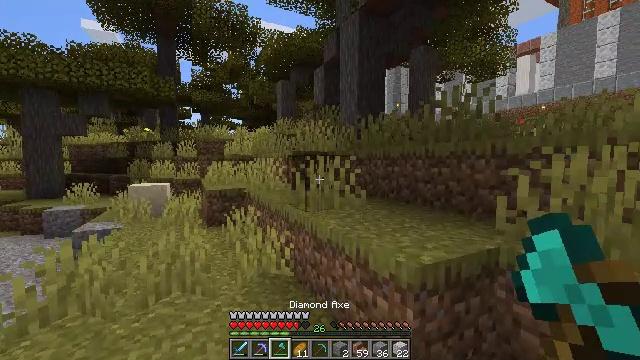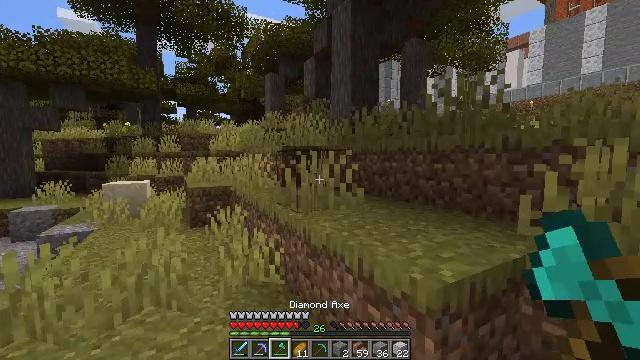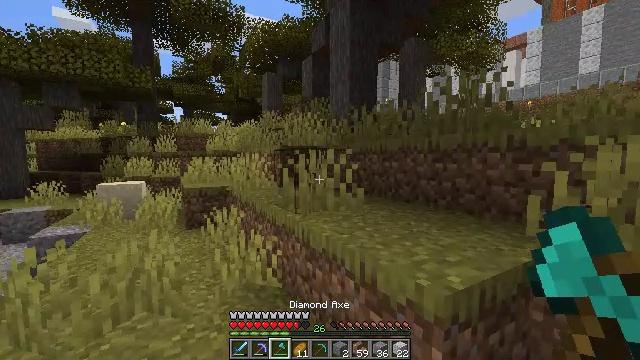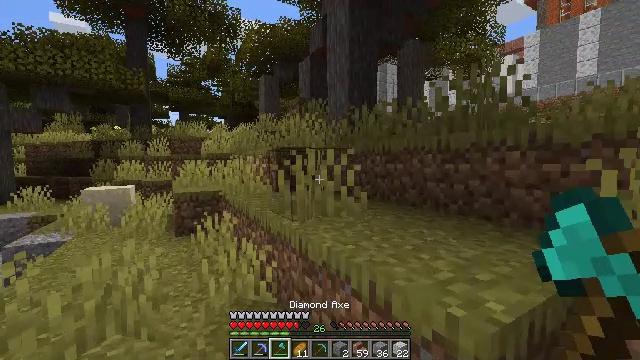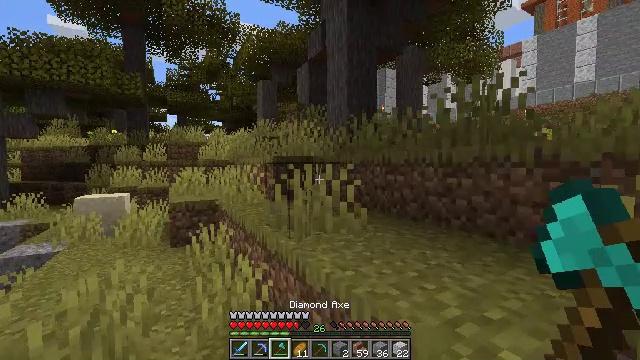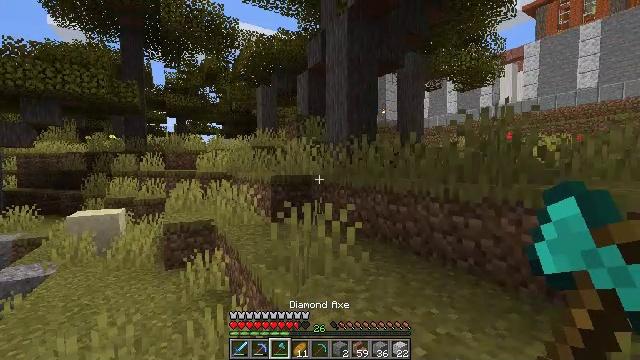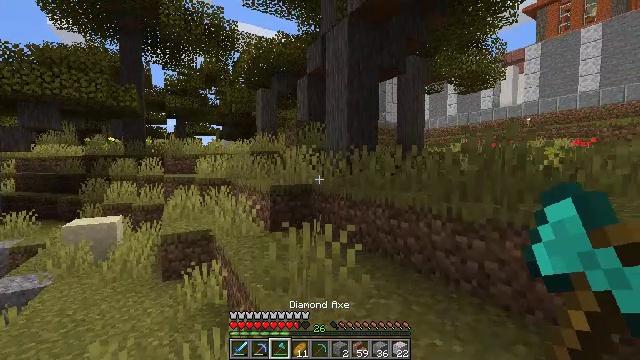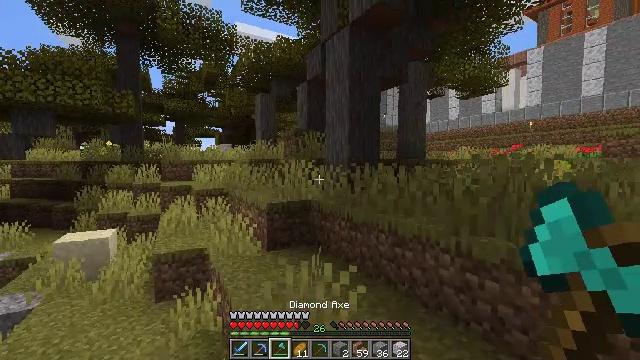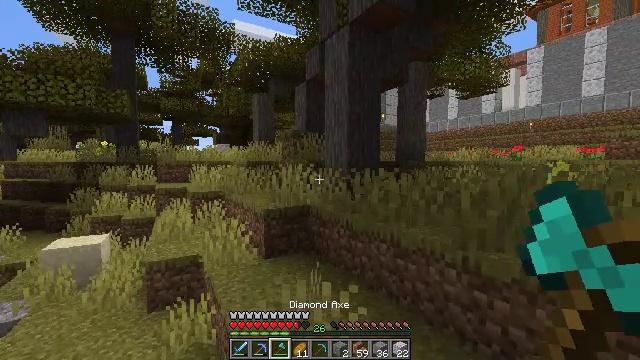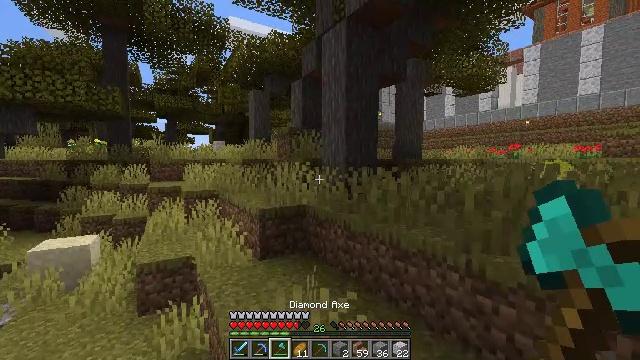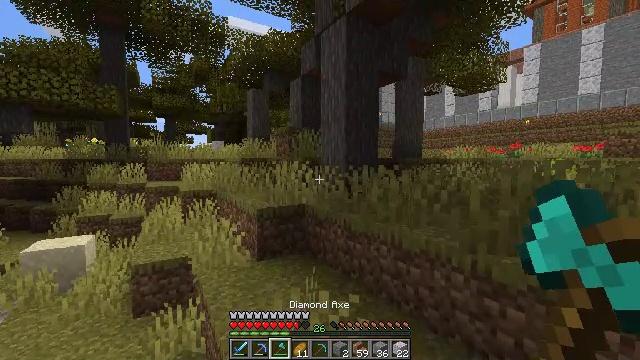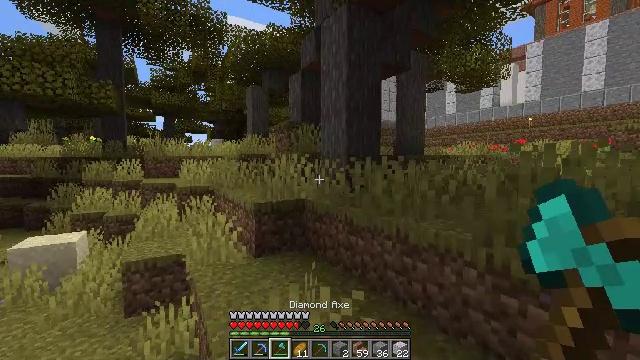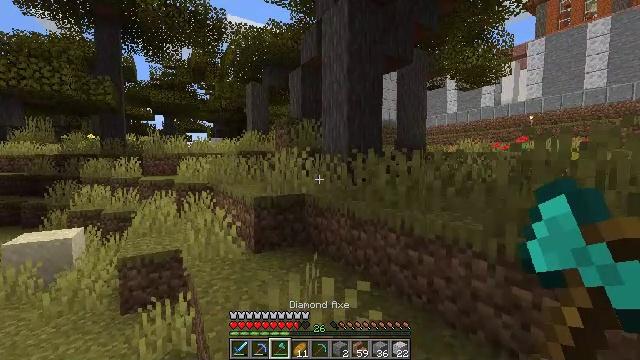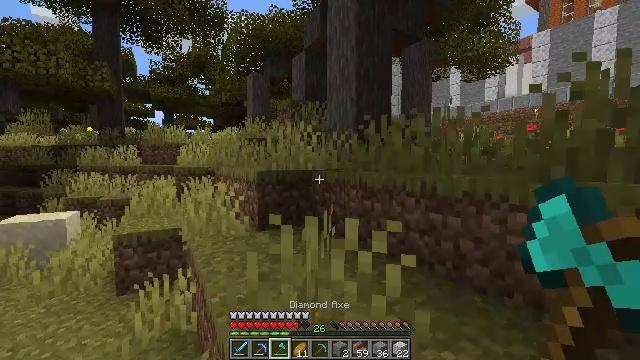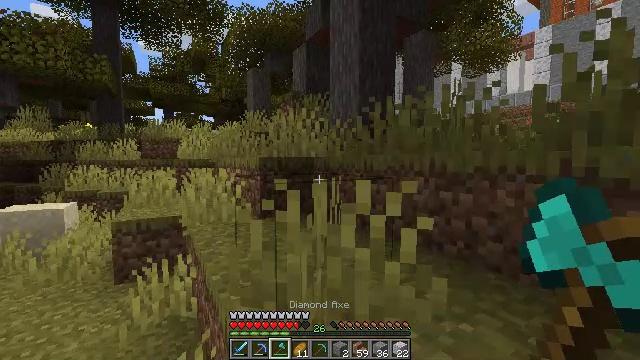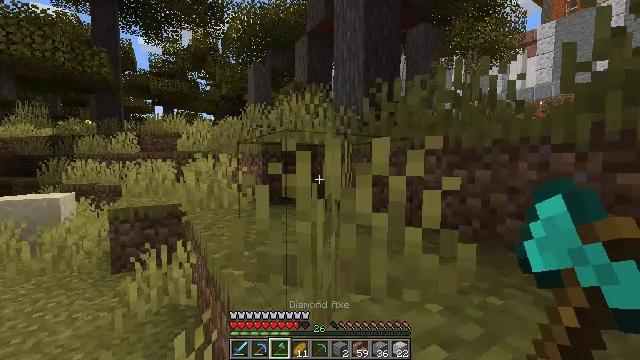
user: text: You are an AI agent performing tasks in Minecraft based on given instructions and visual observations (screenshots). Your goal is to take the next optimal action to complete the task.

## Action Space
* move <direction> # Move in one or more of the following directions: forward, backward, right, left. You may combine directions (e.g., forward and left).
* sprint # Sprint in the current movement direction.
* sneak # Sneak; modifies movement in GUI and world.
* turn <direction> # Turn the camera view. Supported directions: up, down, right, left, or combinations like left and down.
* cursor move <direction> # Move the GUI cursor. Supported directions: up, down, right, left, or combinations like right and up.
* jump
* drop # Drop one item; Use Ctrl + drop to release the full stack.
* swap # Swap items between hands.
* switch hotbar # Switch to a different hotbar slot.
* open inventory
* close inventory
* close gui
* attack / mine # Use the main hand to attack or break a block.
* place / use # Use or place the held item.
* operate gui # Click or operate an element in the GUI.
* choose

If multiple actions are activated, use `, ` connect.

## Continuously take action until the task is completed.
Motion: motion action
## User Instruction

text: Harvest some polished diorite for decoration.
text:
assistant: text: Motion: move forward, turn right and down
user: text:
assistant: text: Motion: move forward
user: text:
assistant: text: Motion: move forward
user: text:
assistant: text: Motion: move forward, jump
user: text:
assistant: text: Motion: move forward, jump
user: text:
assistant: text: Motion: move forward, jump
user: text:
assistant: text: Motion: move forward, jump
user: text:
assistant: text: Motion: move forward, jump
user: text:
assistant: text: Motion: move forward
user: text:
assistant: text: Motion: move forward
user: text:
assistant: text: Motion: move forward
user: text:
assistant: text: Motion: move forward
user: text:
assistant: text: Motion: move forward
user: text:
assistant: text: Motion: move forward
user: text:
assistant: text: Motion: move forward
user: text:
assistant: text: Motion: move forward
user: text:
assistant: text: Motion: move forward
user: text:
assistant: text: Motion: move forward
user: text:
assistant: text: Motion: move forward, turn left
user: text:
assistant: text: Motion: move forward, turn left, jump
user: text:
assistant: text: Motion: move forward, jump
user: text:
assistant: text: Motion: move forward, jump
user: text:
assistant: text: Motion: move forward, turn left, jump
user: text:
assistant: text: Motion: move forward, turn left
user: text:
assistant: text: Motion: move forward
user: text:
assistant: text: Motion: move forward
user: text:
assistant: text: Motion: move forward
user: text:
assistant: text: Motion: move forward
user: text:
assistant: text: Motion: move forward
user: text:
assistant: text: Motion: move forward